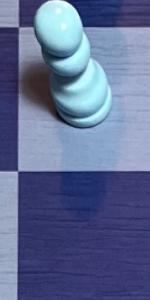
Label: Empty